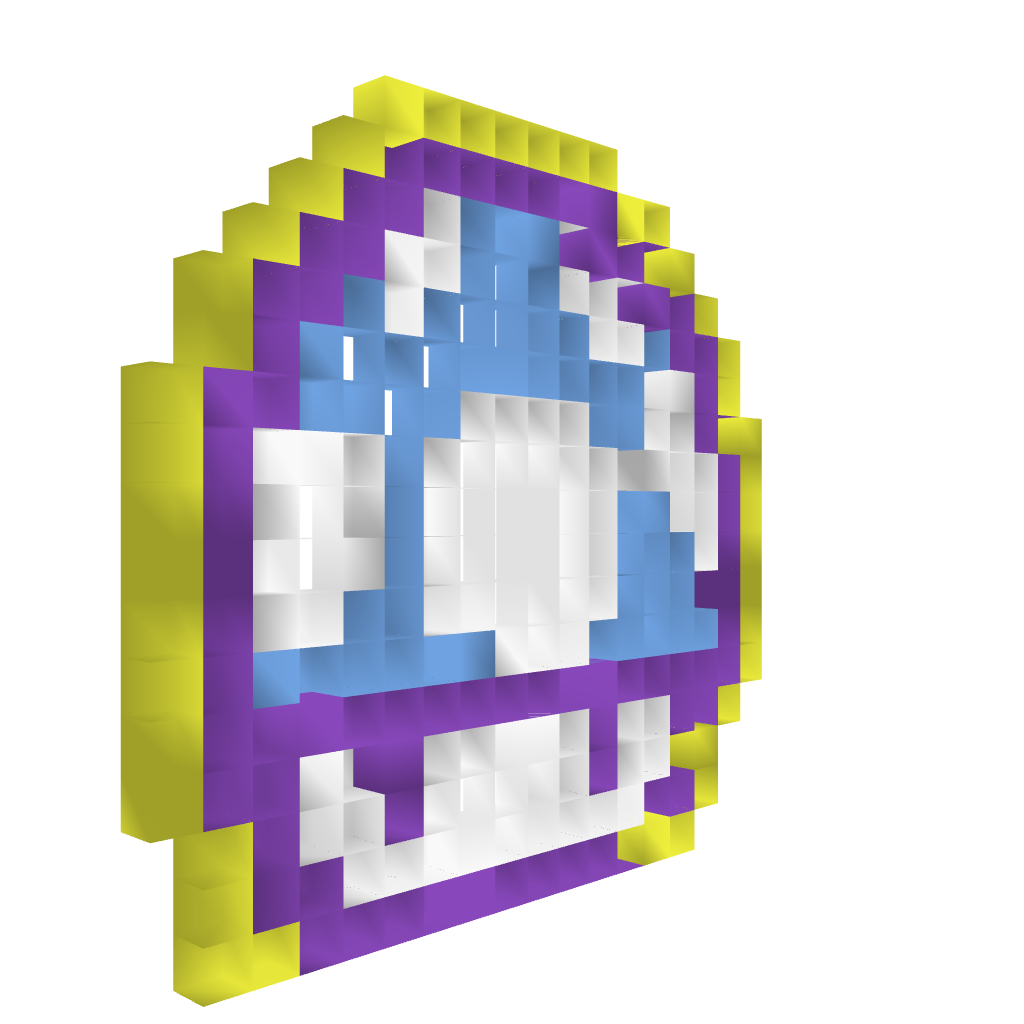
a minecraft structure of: Super Mario Blue Mushroom pixel art